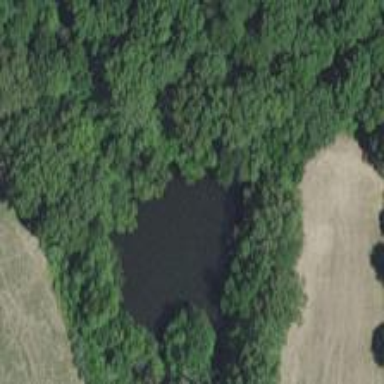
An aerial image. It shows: Serene pond surrounded by nature.